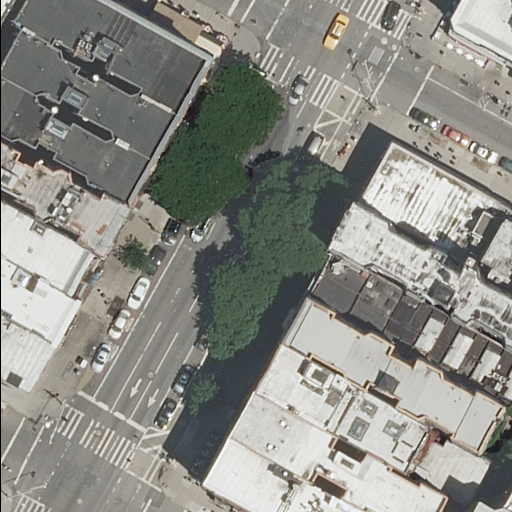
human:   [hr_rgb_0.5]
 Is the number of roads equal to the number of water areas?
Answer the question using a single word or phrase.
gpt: no

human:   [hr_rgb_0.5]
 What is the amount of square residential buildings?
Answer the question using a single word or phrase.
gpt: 0

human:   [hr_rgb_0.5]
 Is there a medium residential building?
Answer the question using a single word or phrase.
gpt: yes

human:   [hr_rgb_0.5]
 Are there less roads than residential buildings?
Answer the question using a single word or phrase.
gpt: yes

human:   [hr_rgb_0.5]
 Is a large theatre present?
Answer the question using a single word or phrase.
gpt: no

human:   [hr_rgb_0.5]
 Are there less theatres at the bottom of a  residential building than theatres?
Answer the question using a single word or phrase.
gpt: no

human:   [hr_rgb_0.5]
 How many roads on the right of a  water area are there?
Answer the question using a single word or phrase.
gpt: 0

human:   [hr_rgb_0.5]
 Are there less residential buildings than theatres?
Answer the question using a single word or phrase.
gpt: no

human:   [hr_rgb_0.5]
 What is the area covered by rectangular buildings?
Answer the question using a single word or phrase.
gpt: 335m2

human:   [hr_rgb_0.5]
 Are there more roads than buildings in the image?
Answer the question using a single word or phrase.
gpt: no

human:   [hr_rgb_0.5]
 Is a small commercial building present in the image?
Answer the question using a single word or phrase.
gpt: no

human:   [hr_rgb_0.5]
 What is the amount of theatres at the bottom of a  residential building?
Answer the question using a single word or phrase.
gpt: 1

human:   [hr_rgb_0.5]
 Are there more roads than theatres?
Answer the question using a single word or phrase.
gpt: yes

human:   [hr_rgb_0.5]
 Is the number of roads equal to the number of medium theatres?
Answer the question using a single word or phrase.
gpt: no

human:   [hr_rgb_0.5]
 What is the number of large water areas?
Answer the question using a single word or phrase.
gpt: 0

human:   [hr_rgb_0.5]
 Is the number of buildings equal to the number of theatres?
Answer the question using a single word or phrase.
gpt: no

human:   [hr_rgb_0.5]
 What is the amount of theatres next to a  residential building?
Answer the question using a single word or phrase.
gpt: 1

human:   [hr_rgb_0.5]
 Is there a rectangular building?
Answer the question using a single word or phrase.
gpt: yes

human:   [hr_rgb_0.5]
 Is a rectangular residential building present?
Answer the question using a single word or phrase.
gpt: yes

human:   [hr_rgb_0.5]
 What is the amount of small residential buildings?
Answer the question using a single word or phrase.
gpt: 6

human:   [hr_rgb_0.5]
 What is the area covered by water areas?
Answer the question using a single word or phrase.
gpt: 0m2

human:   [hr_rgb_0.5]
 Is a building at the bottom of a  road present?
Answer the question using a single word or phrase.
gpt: yes

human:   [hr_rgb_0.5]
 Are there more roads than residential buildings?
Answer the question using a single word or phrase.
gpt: no

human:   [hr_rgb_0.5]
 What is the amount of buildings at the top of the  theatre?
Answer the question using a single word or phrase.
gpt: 9

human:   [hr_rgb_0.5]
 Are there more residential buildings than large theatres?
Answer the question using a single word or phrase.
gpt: yes

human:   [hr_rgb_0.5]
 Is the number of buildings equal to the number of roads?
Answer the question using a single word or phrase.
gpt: no

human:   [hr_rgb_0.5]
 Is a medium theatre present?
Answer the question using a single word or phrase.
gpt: yes

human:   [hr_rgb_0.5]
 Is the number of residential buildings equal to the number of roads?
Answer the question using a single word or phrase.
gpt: no

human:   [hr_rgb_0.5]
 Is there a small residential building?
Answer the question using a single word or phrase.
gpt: yes

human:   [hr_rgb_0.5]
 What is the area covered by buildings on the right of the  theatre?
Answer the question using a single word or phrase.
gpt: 97m2

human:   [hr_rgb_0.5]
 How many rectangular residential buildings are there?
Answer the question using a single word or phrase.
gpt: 5

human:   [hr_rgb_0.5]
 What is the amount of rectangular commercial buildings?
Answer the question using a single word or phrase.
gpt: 0

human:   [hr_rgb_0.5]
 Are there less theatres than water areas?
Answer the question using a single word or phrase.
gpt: no

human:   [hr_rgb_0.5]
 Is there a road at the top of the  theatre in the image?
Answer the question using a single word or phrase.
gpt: yes

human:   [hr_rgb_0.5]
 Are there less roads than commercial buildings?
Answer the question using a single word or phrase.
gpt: no

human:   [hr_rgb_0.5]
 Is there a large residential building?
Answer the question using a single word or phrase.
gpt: yes